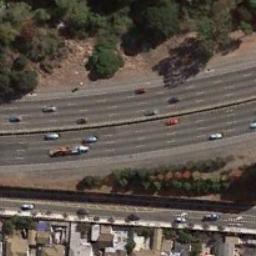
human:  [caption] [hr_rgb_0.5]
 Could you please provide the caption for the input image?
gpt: There was a line of white cars on the motorway .

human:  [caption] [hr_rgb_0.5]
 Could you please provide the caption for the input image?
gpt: A freeway with a bend and a small freeway are a forest on one side and on the other side is a residential area .

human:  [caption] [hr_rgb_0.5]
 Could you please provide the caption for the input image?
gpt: The freeway is between some trees and some houses .

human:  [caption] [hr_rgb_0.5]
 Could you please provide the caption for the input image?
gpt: One side of the freeway is a large green forest and the other side is a residential area  There are many cars on the freeway, And there is another straight freeway beside a curved freeway .

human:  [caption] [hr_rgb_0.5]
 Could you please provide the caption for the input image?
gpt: There are some bare land and bushes beside the freeway .